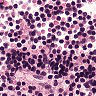
Metastatic tissue present: no